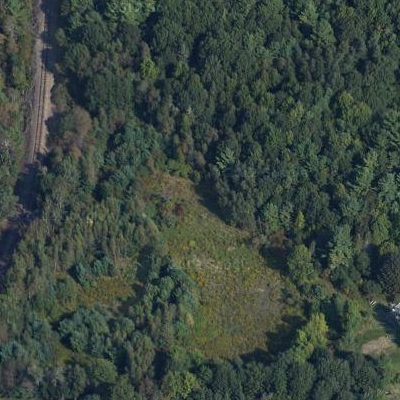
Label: eForest